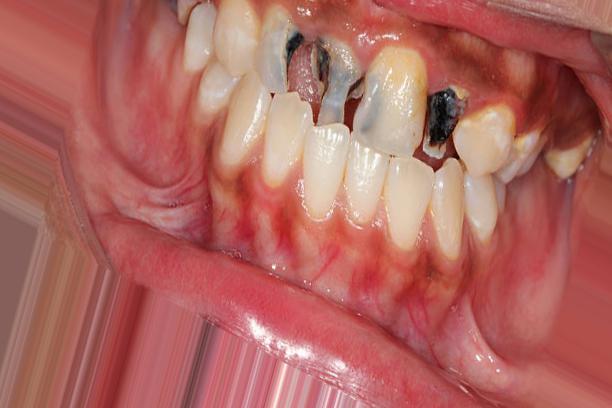
Condition: Caries